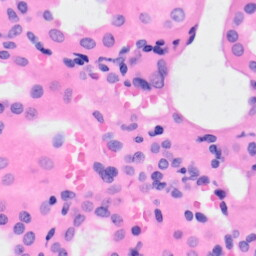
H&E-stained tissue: Kidney